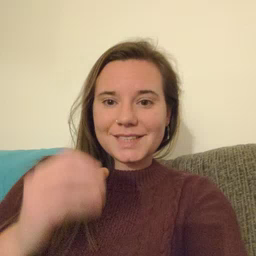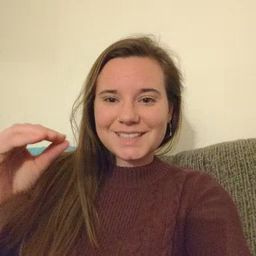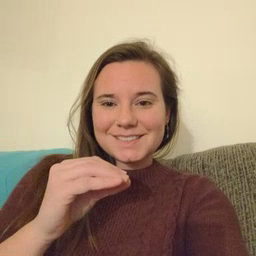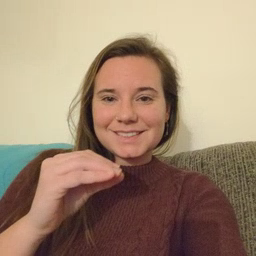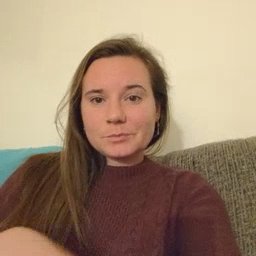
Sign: kiss